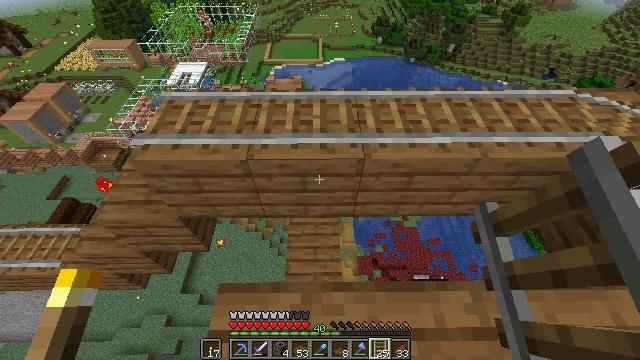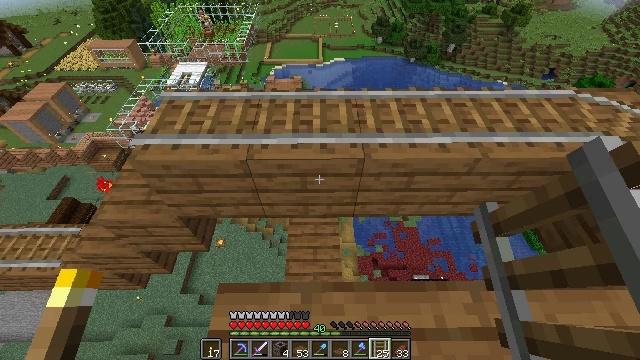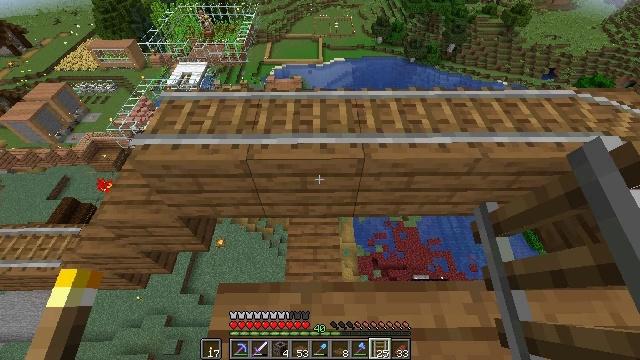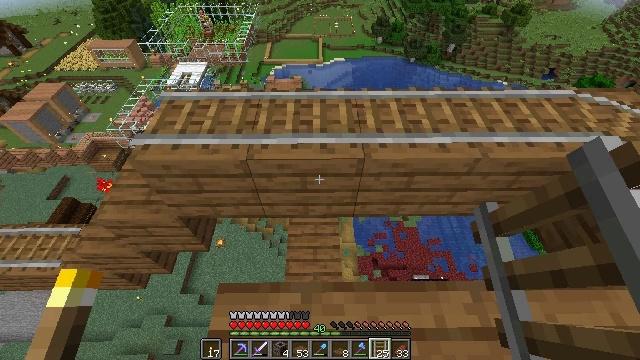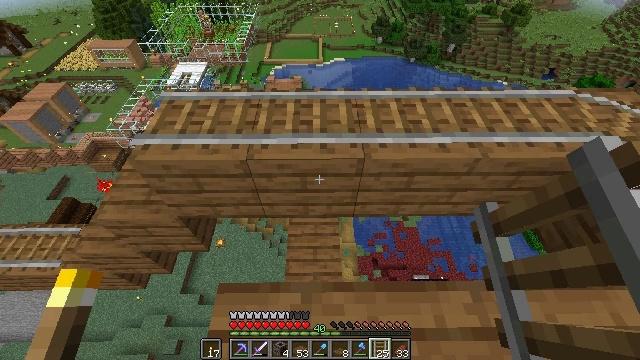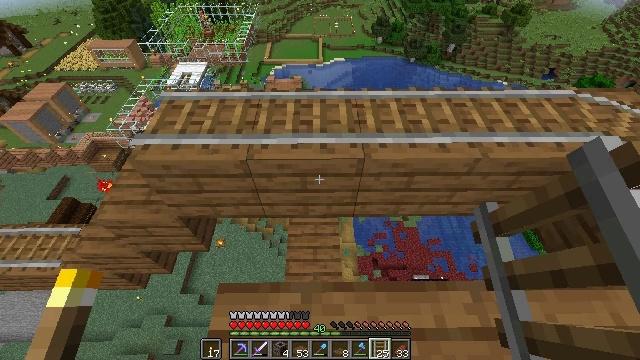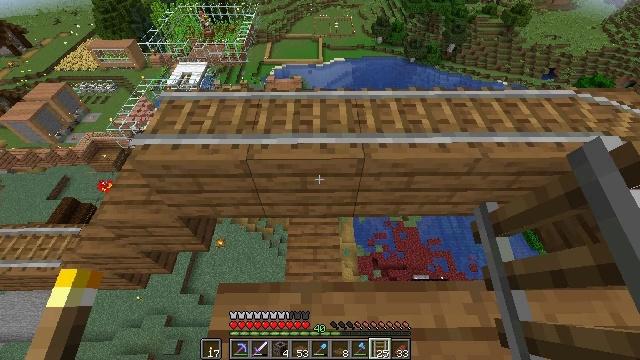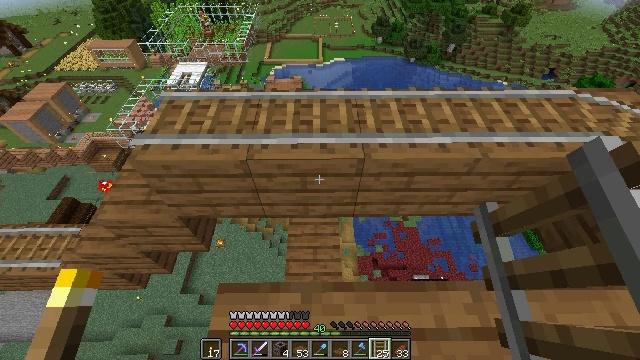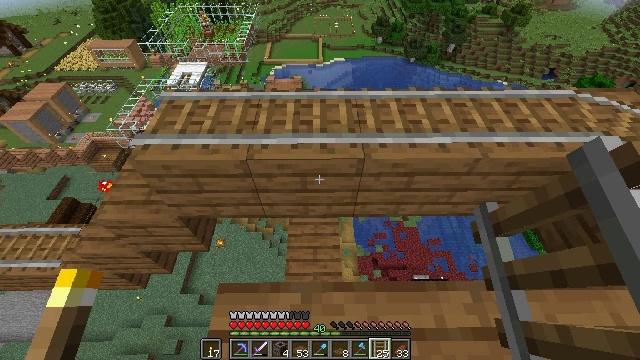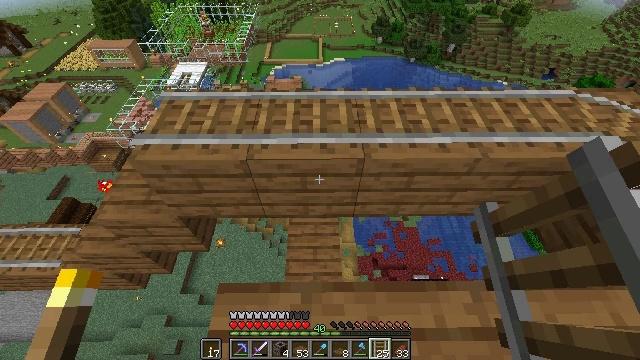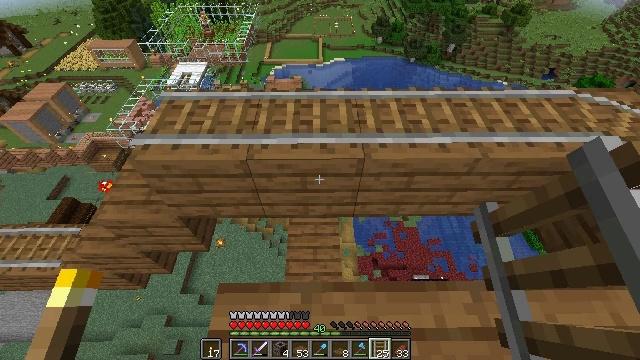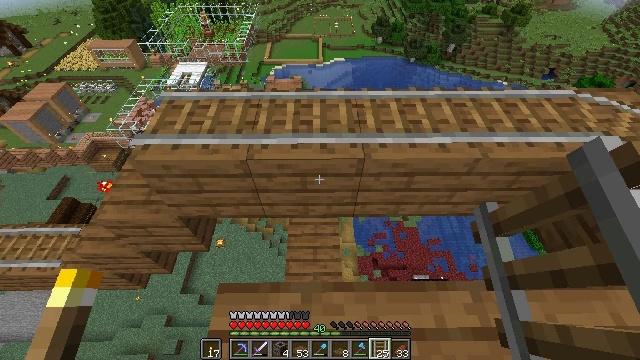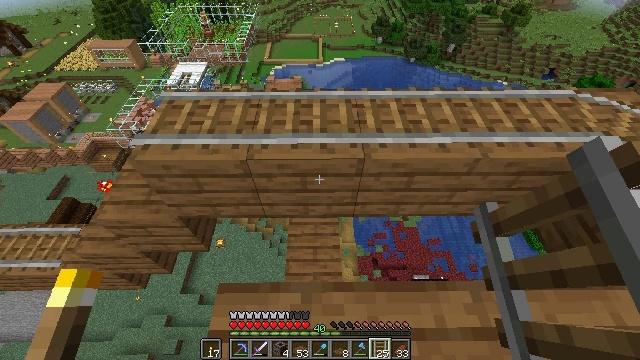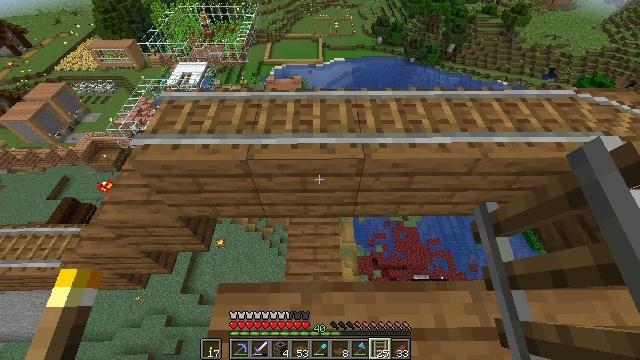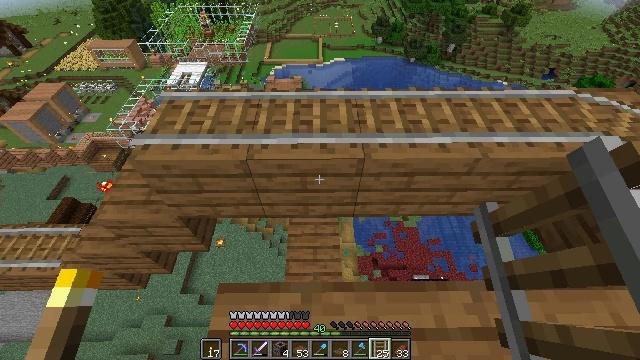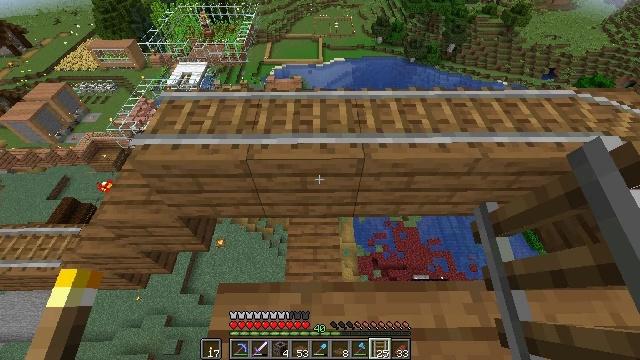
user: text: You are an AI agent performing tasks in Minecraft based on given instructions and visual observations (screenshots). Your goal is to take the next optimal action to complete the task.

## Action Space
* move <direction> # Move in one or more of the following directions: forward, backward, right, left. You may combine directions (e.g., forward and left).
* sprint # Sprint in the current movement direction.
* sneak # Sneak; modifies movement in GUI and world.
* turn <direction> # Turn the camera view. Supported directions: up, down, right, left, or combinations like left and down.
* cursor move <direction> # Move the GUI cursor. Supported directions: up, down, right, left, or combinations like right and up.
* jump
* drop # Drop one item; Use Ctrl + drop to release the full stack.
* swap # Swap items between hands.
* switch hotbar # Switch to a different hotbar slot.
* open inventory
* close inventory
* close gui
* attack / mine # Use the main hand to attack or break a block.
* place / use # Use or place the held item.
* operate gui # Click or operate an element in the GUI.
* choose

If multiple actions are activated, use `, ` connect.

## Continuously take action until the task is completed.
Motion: motion action
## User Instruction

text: Make a rabbit stew using the crafting table.
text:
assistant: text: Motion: no_op
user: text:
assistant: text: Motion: no_op
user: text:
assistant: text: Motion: no_op
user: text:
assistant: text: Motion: no_op
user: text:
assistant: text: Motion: no_op
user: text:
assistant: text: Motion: no_op
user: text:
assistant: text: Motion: no_op
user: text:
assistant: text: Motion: no_op
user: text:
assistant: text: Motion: no_op
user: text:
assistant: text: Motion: no_op
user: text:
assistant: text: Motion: no_op
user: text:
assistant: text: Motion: no_op
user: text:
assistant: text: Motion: no_op
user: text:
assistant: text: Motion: no_op
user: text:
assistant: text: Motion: no_op
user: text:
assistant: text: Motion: no_op
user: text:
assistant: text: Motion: no_op
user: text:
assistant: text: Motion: no_op
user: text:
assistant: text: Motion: no_op
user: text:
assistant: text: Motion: no_op
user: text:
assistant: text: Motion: no_op
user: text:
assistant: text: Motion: no_op
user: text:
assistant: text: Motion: no_op
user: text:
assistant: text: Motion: no_op
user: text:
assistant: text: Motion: no_op
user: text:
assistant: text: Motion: no_op
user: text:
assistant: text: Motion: no_op
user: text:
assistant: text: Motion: no_op
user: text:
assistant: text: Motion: no_op
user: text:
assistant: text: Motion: no_op